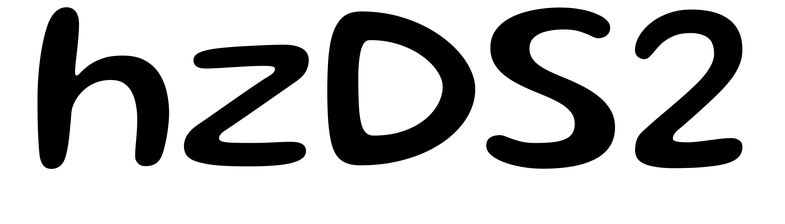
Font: Gluten_Regular